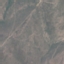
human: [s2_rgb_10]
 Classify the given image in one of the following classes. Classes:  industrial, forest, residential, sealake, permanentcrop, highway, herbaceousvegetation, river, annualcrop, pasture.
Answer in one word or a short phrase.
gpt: HerbaceousVegetation